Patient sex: F
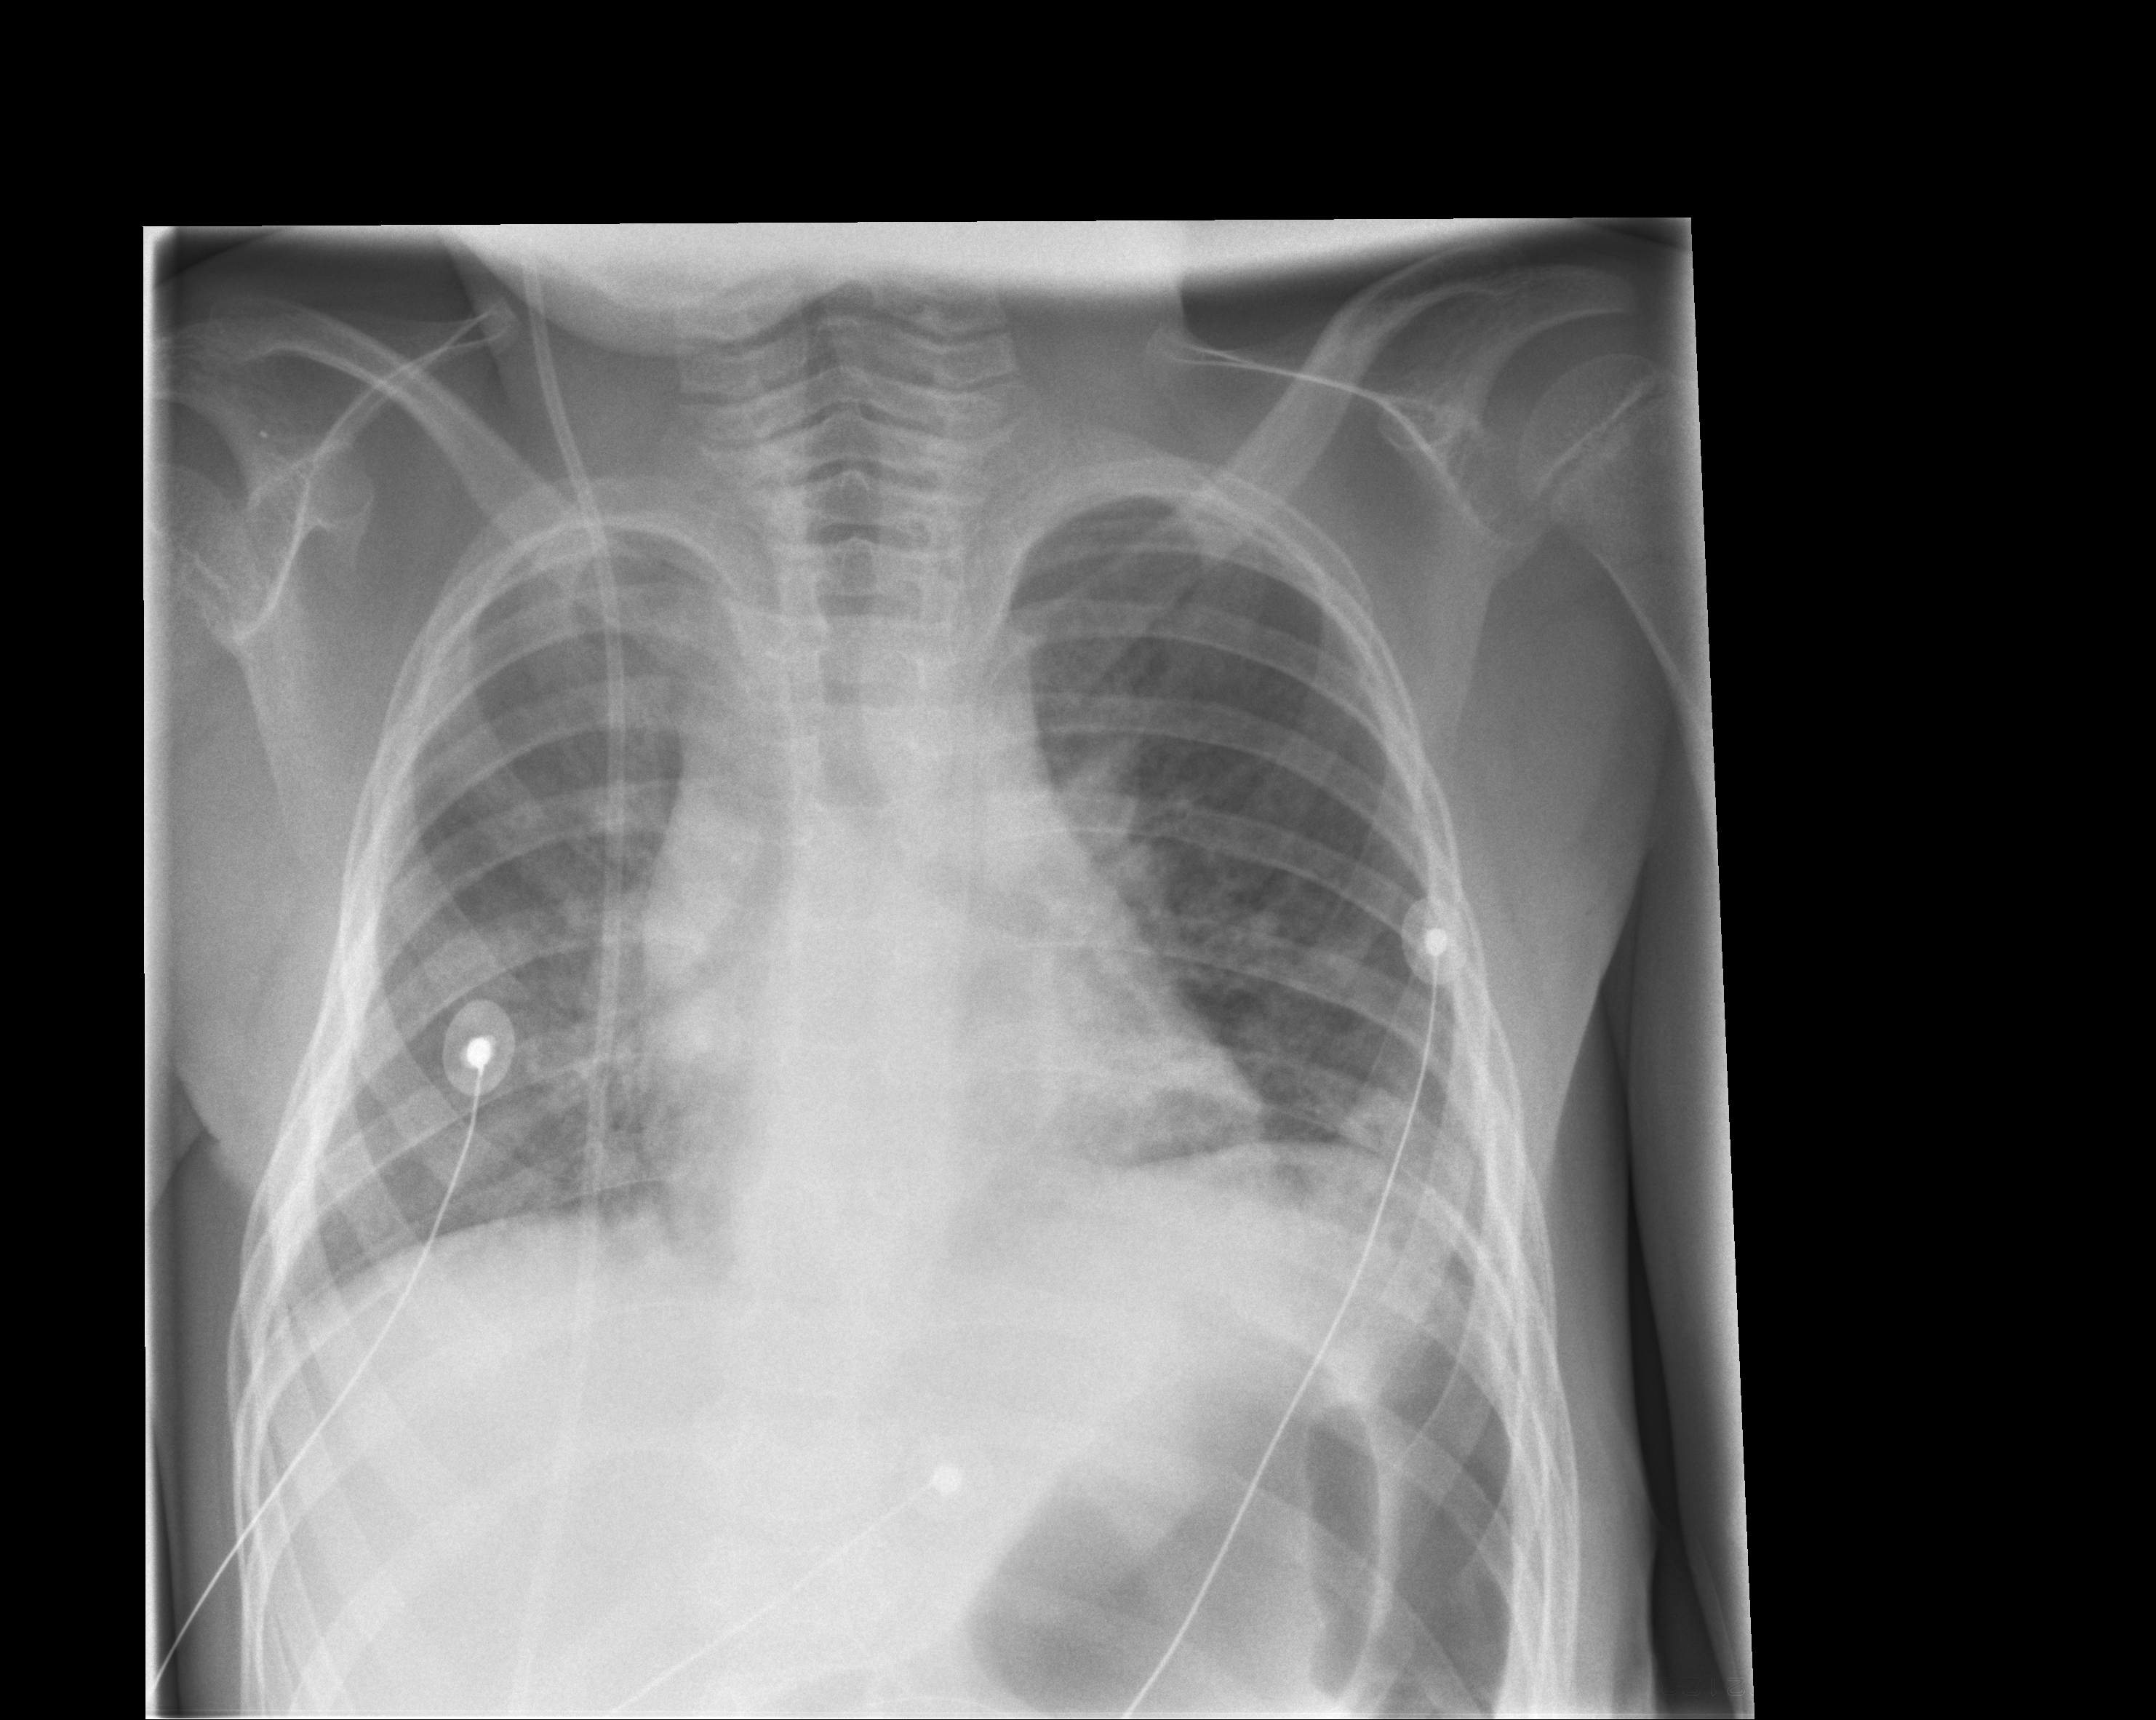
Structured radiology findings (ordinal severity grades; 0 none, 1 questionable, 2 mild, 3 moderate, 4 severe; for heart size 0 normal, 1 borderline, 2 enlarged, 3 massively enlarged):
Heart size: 0
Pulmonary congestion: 0
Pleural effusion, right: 0
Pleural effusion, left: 0
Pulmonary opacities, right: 2
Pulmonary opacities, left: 2
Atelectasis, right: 0
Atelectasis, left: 0